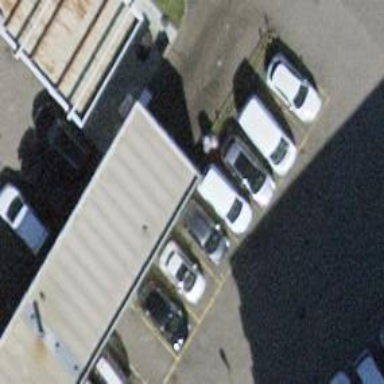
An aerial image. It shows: Building serving as car wash facility.